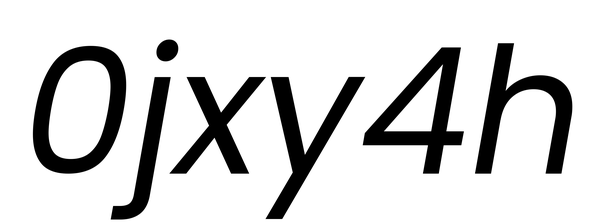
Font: Poppins-Italic